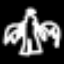
Label: angel